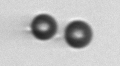
Label: bead